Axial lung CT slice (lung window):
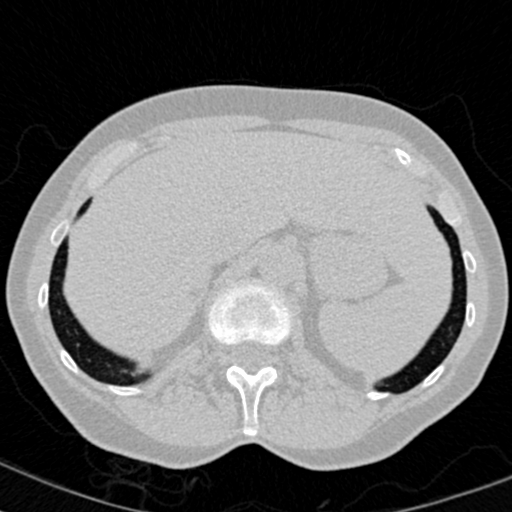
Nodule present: no